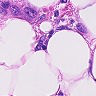
Metastatic tissue present: yes